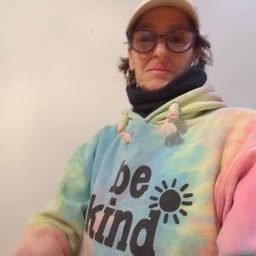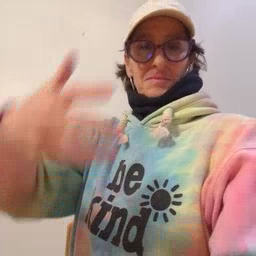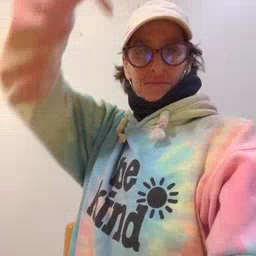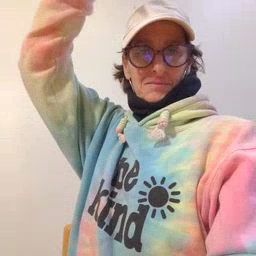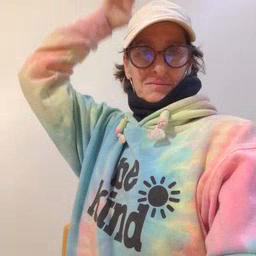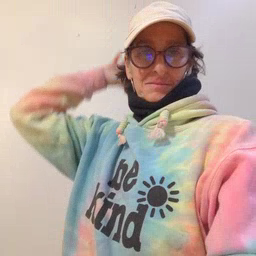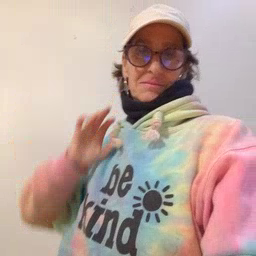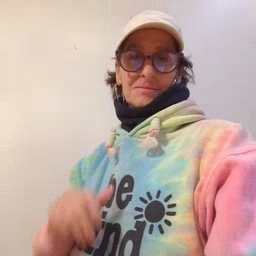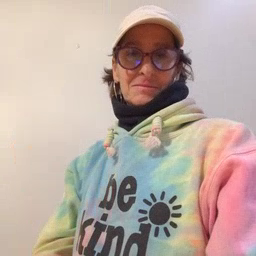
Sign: lion